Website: crate-barrel
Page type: payment
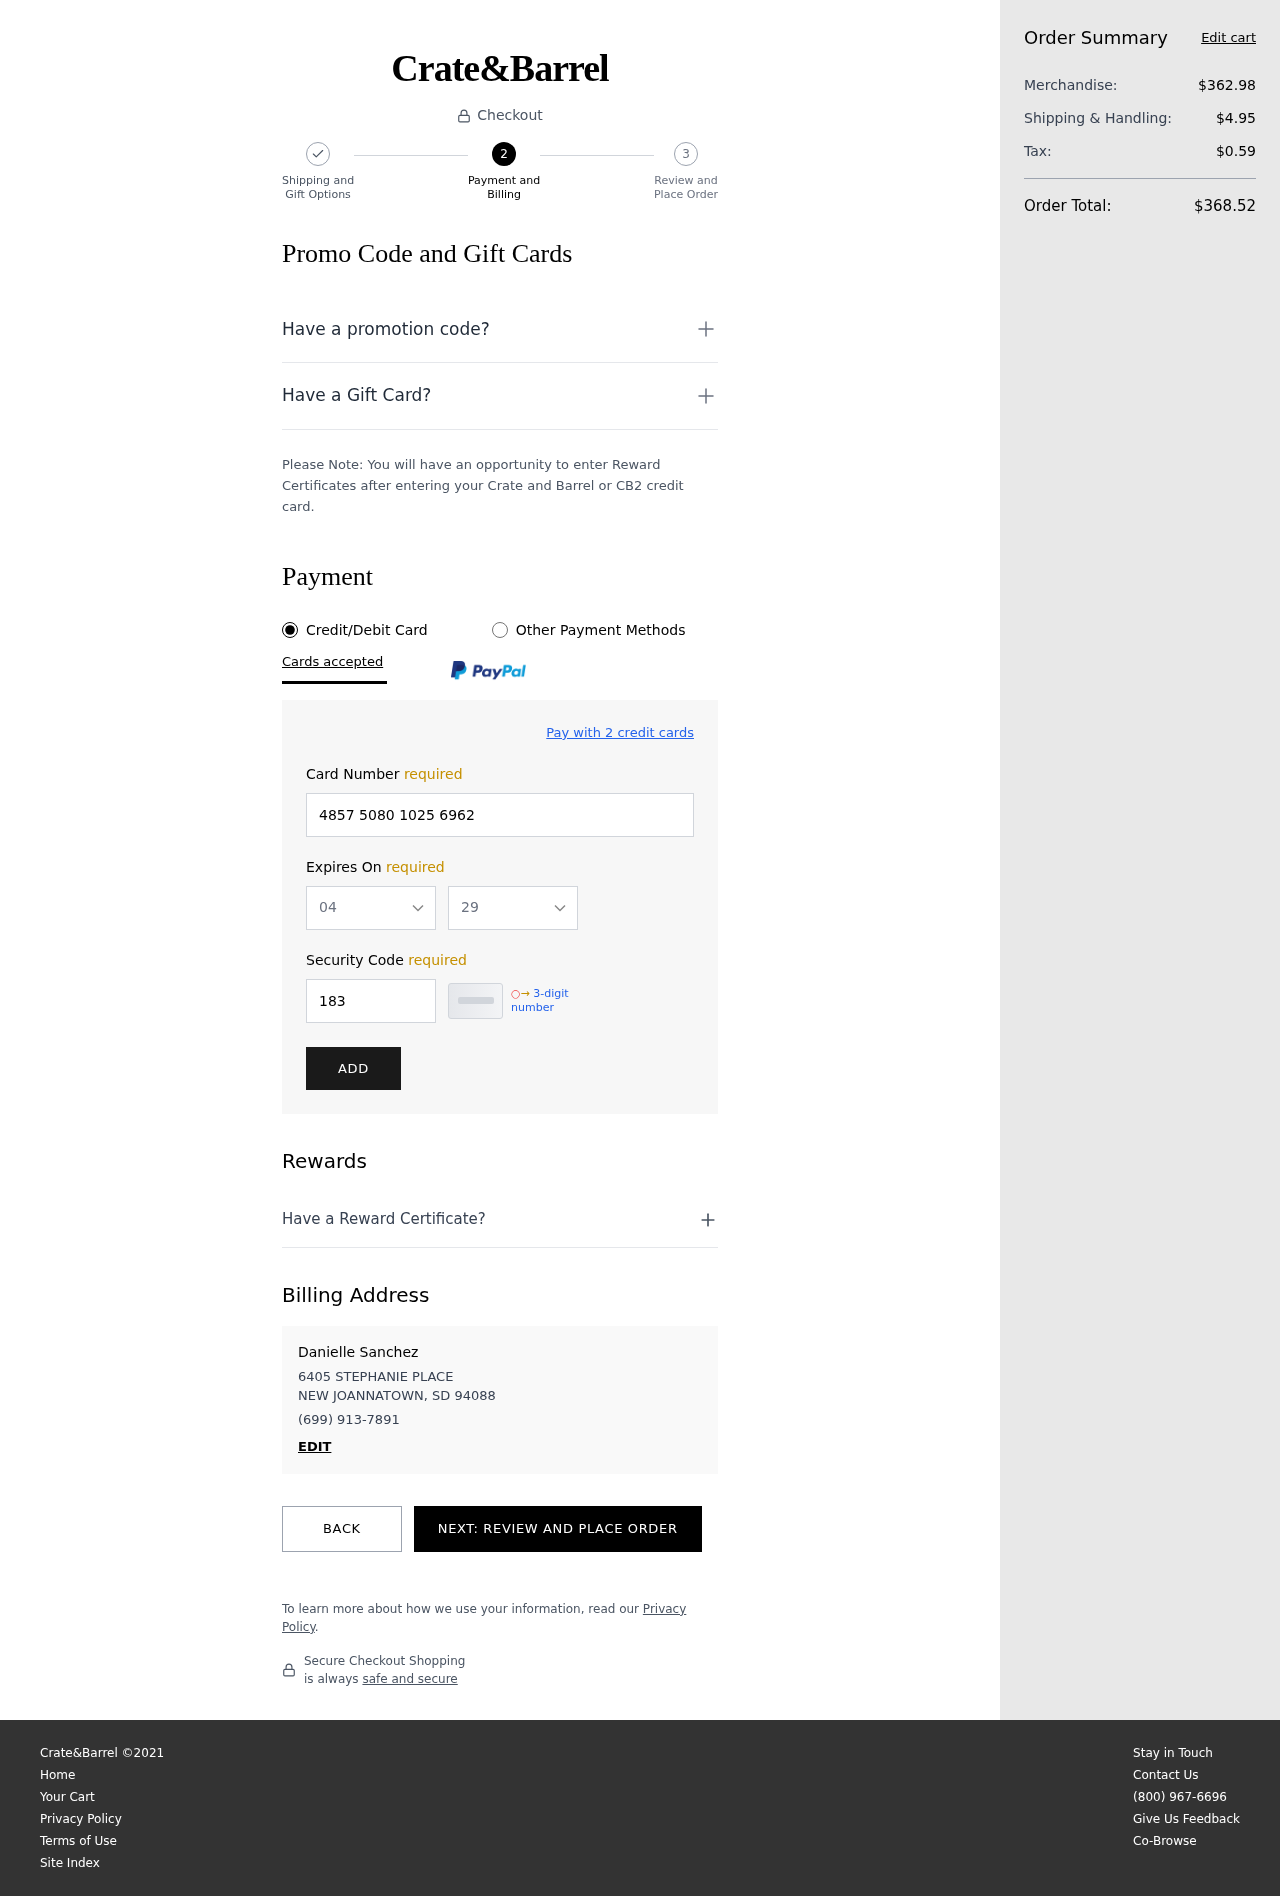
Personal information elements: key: PII_CARD_EXPIRY_MONTH
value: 04
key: PII_CARD_EXPIRY_YEAR
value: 29
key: PII_CITY_STATE_ZIP
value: NEW JOANNATOWN, SD 94088
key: PII_FULLNAME
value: Danielle Sanchez
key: PII_PHONE
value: (699) 913-7891
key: PII_STREET
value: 6405 STEPHANIE PLACE
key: PII_CARD_NUMBER
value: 4857 5080 1025 6962
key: PII_CARD_CVV
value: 183
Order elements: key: ORDER_SUBTOTAL
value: $362.98
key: ORDER_SHIPPING_COST
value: $4.95
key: ORDER_TAX
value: $0.59
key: ORDER_TOTAL
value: $368.52